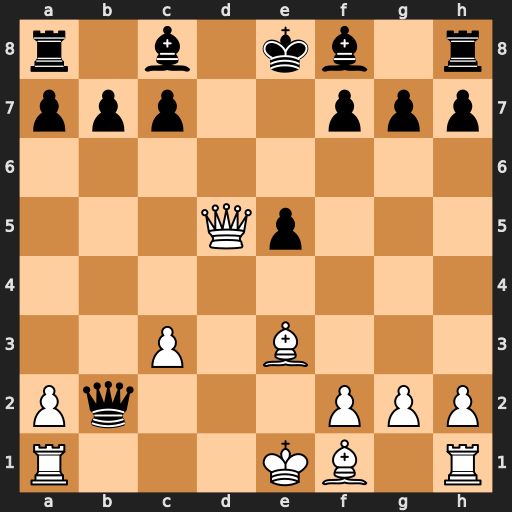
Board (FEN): r1b1kb1r/ppp2ppp/8/3Qp3/8/2P1B3/Pq3PPP/R3KB1R
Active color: w
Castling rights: KQkq
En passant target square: -
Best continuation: Bb5+ c6 Bxc6+ bxc6 Qxc6+ Bd7 Qxa8+